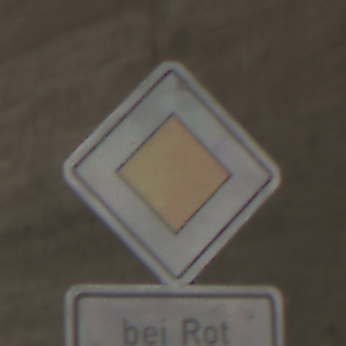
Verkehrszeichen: Vorfahrtsstrasse
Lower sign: HinweisDurchVerbaleAngabe5
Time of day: Midday
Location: Roofed (Tunnel)
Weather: NotSpecified
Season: NotSpecified
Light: Natural